Field crop: maize
Growth stage: 2
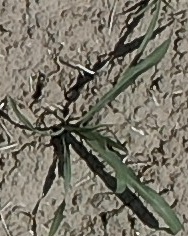
Species: sorghum